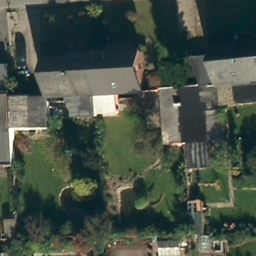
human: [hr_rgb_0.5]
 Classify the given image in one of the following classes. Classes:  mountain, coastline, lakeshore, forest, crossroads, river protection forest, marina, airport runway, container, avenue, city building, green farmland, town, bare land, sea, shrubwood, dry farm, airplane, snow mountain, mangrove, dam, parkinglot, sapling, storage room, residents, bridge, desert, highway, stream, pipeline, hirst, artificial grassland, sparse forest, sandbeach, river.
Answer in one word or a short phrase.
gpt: residents